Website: apple
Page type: cart
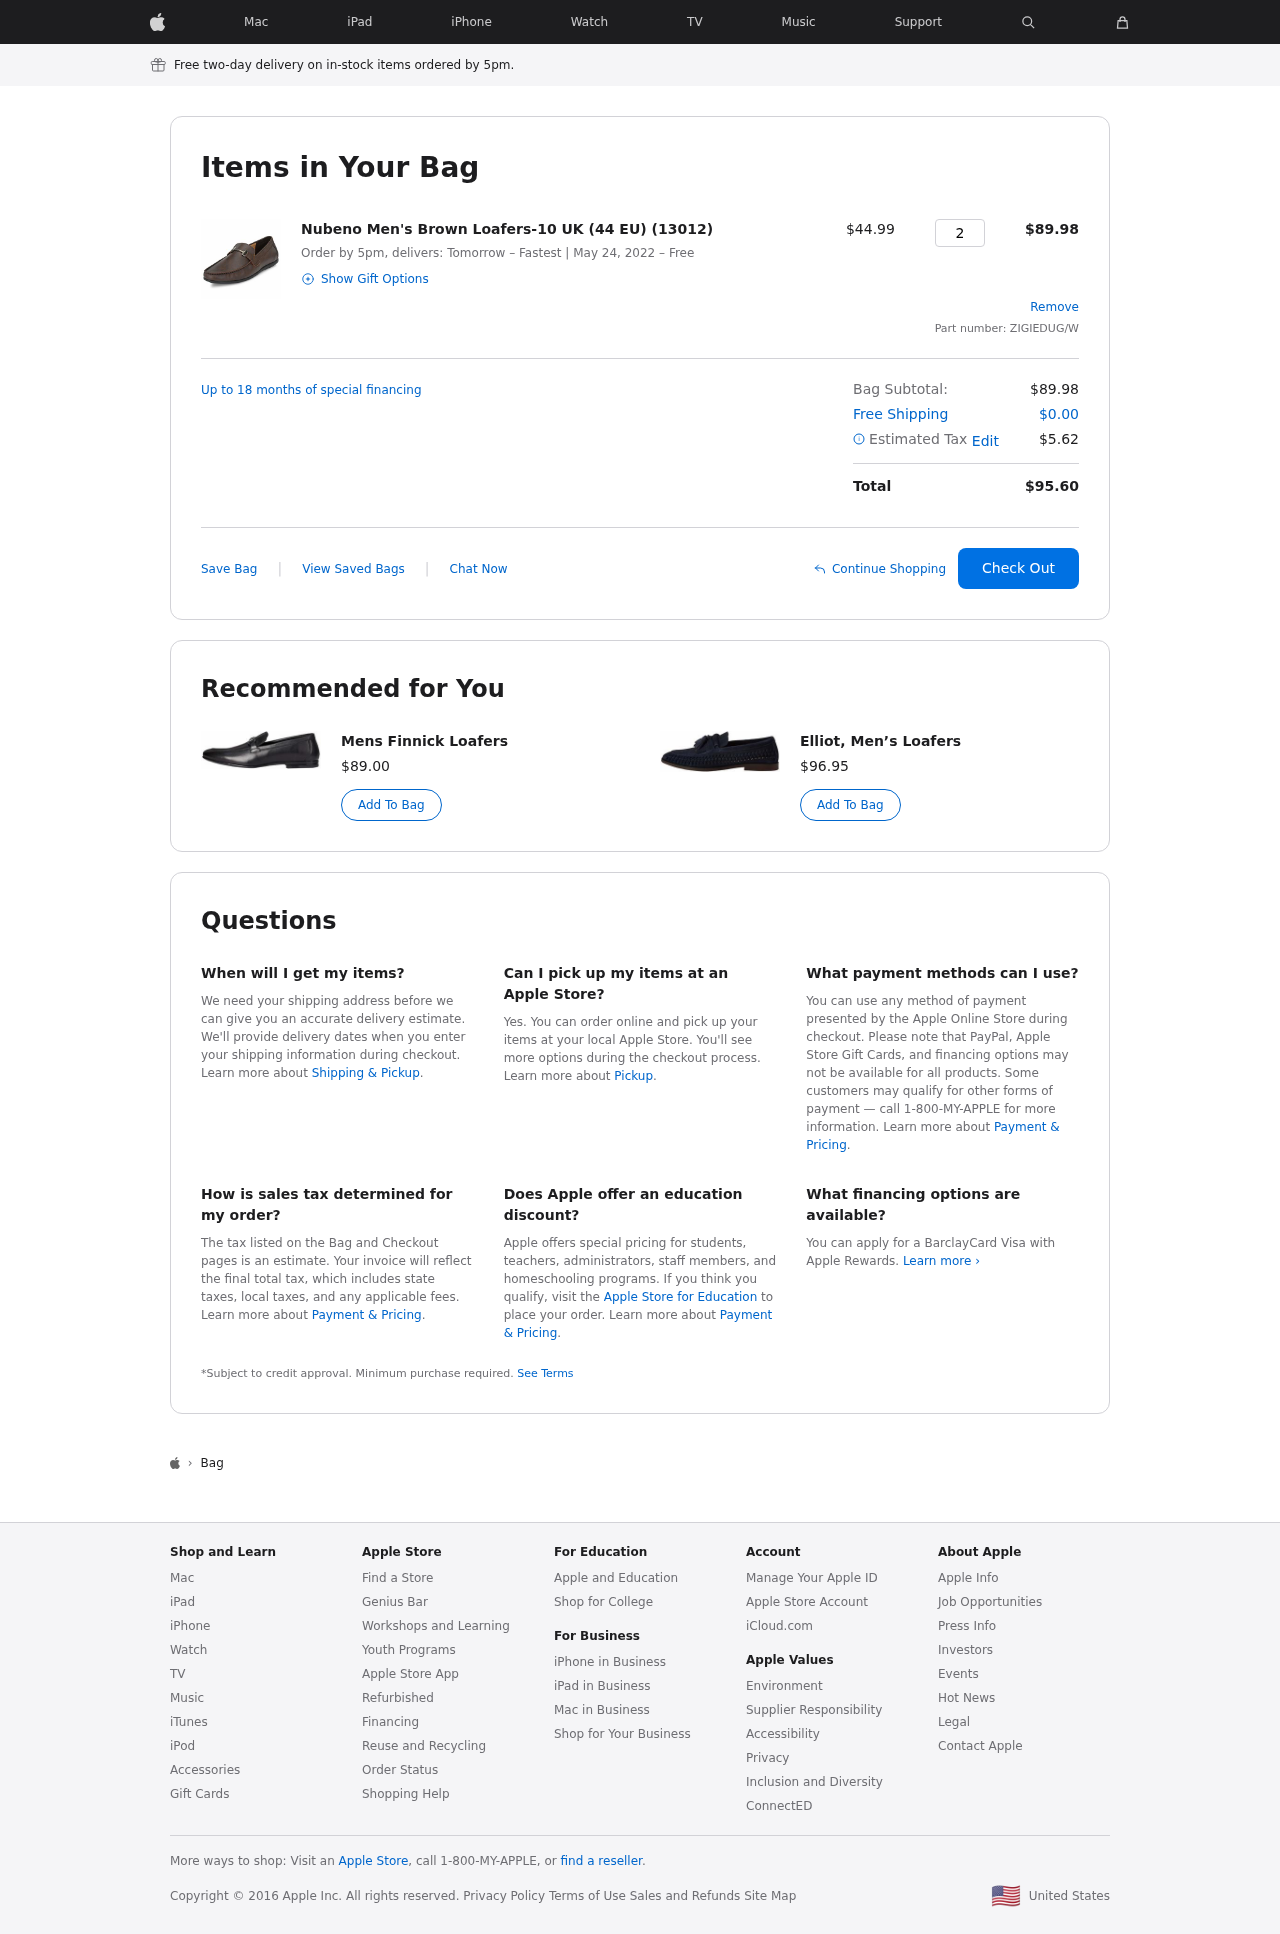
Product elements: key: PRODUCT1_NAME
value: Nubeno Men's Brown Loafers-10 UK (44 EU) (13012)
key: PRODUCT1_PRICE
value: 44.99
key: PRODUCT1_QUANTITY
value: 2
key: PRODUCT2_NAME
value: Mens Finnick Loafers
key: PRODUCT2_PRICE
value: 89
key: PRODUCT3_NAME
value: Elliot, Men’s Loafers
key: PRODUCT3_PRICE
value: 96.95
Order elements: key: ORDER_DELIVERY_DATE
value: May 24, 2022
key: ORDER_SUBTOTAL
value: $89.98
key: ORDER_ID
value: ZIGIEDUG/W
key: ORDER_SHIPPING_COST
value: $0.00
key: ORDER_TAX
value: $5.62
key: ORDER_TOTAL
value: $95.60